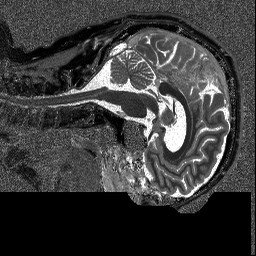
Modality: T1map
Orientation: sagittal
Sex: male